Field crop: tomato
Growth stage: 1
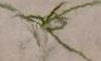
Species: cyperus